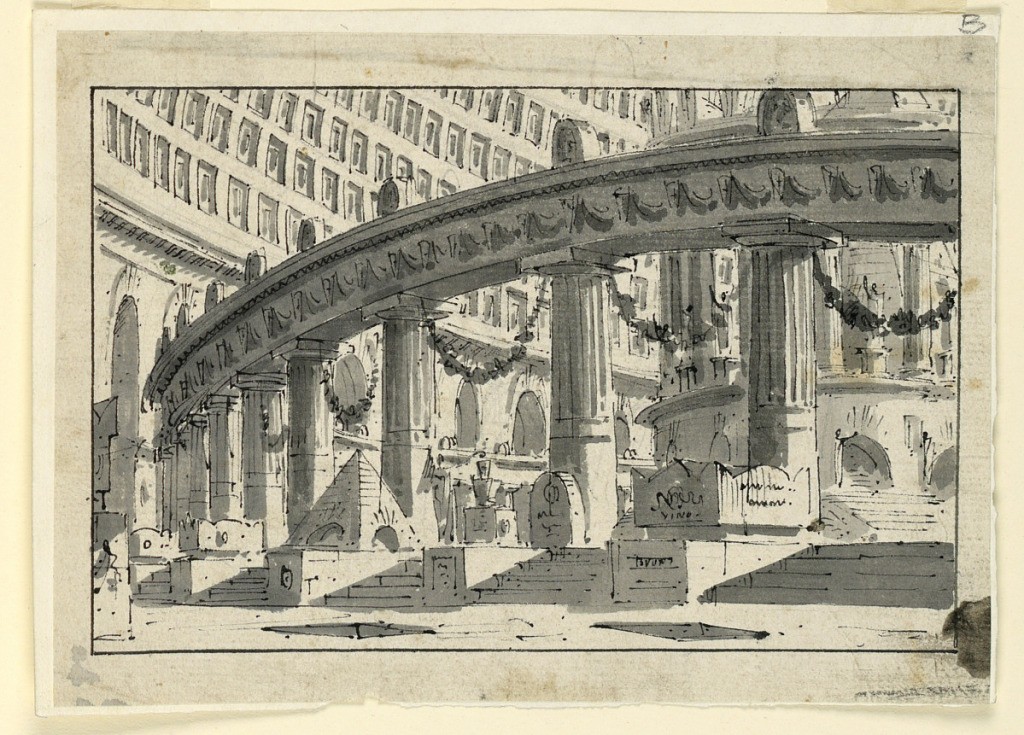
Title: Stage Design, Palace Interiors
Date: early 19th century
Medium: Pen and ink, brush and sepia and bistre on paper
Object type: Drawing
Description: Horizontal rectangle. Interior of long decorated hall with columns, monuments, and garlands.